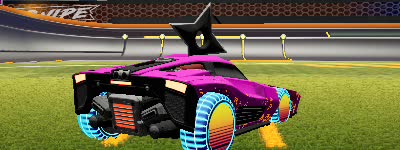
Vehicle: breakout